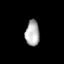
Tissue: lung
Cell type: Endothelial cells
Senescence score: 0.2314
Nuclear area (px): 351
Mean DAPI intensity: 177.256